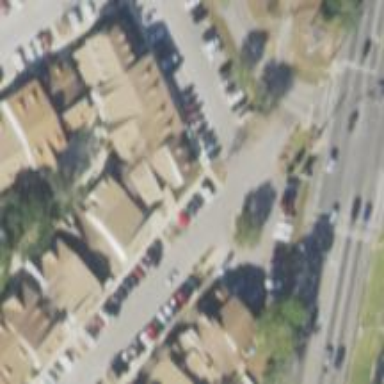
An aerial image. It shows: Parking space.